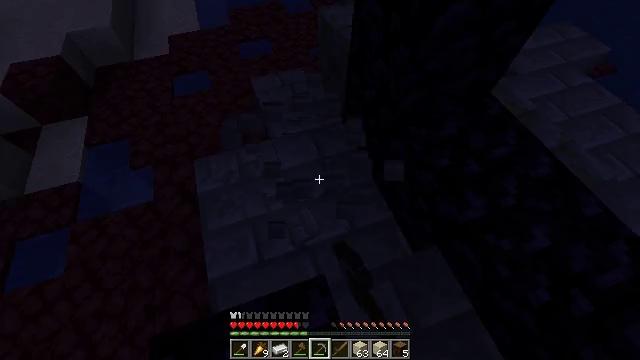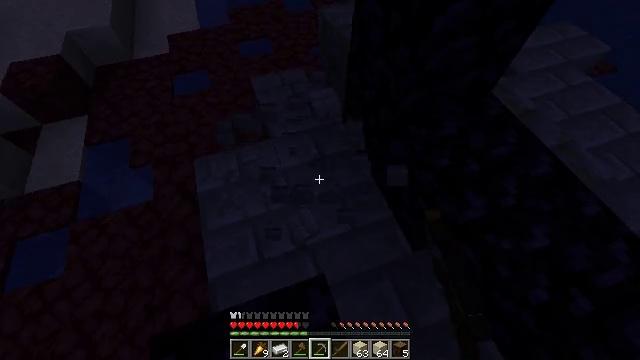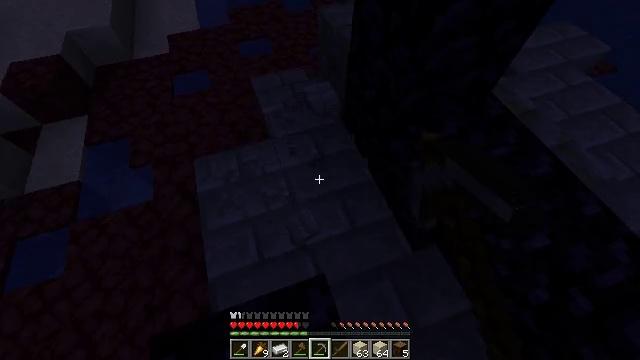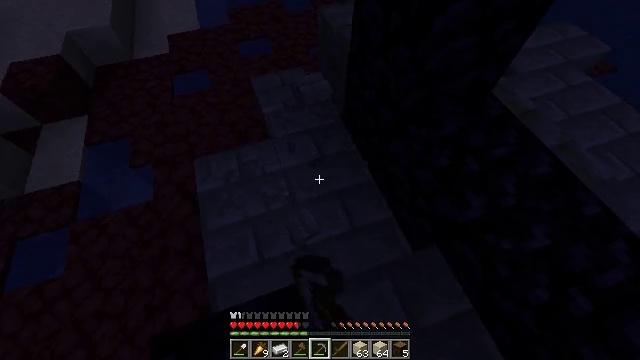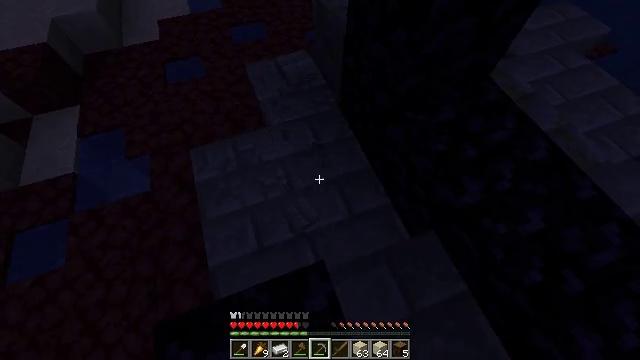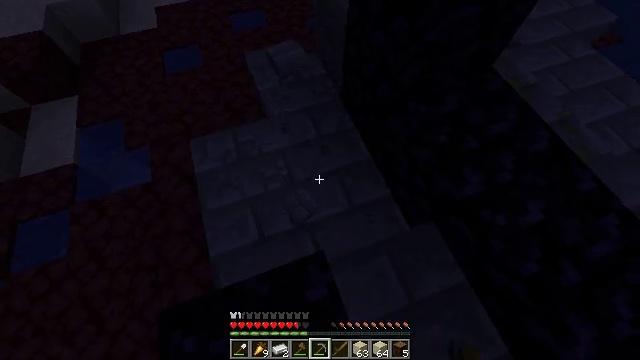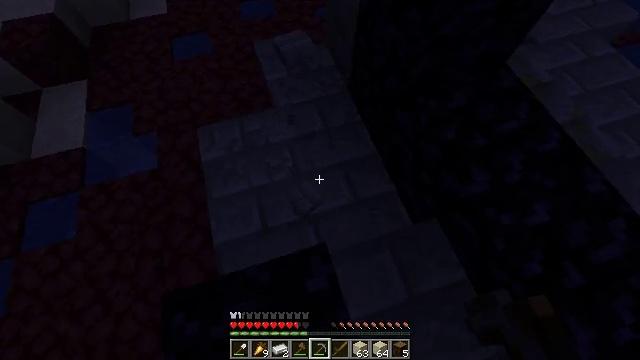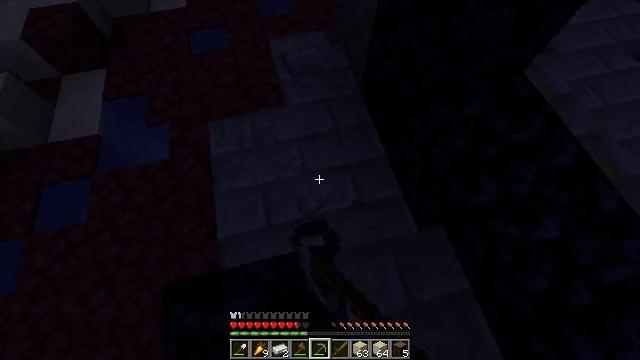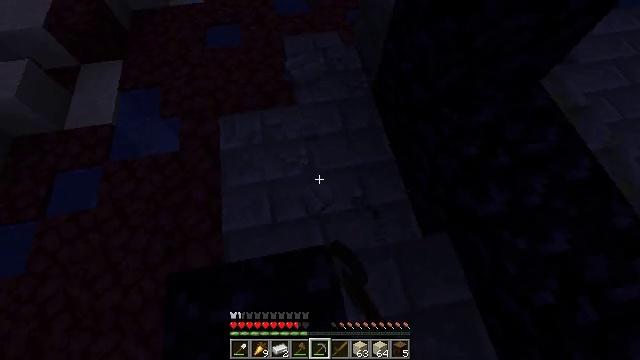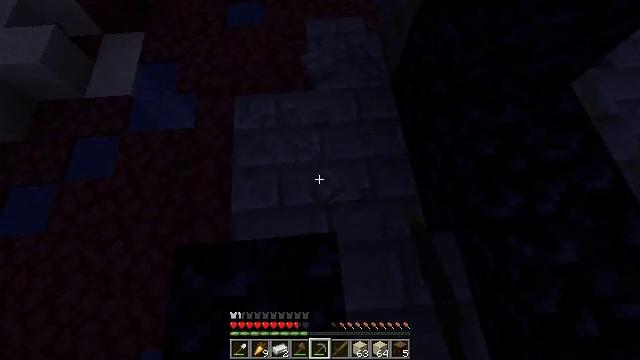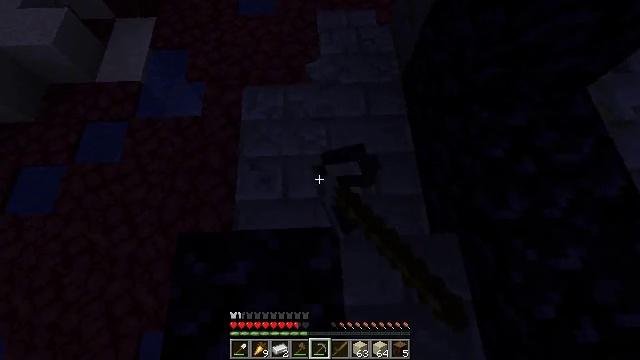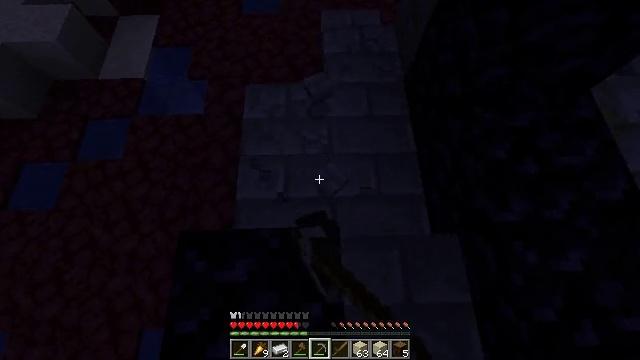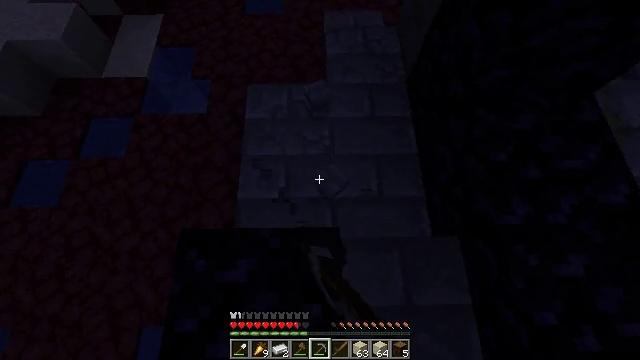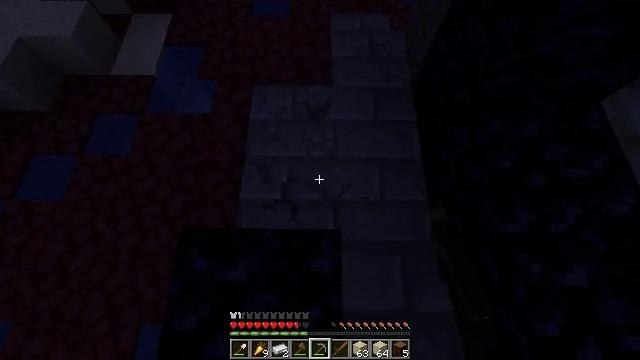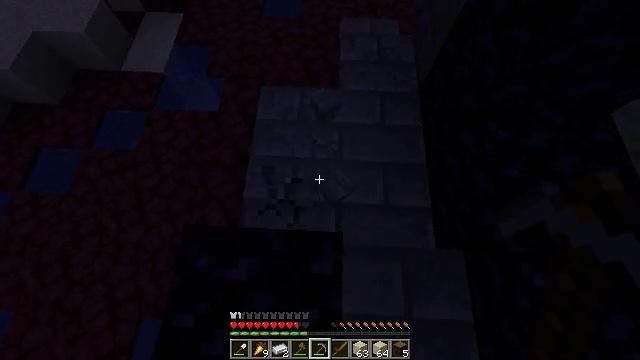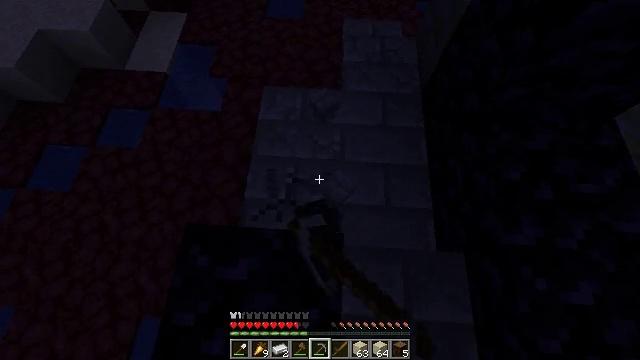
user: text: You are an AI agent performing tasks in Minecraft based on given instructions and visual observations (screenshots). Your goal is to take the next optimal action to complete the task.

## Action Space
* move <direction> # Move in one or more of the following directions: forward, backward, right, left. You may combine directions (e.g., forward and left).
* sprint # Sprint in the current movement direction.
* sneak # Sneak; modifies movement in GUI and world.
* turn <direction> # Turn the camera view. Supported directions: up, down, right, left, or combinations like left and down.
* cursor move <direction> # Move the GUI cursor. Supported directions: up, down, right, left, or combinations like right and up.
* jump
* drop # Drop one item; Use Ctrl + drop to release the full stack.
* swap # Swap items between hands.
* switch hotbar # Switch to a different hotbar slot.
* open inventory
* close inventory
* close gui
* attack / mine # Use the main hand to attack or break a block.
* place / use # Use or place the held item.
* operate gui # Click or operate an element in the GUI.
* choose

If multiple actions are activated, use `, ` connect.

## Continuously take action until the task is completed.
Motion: motion action
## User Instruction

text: Break the stone bricks to collect them.
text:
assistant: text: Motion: attack / mine
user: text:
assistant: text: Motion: attack / mine
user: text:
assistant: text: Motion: attack / mine
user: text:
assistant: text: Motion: turn right and down, attack / mine
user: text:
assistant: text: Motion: turn down, attack / mine
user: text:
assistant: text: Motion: turn left and down, attack / mine
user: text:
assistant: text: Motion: turn left, attack / mine
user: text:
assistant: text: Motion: turn left, attack / mine
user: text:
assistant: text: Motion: turn left and down, attack / mine
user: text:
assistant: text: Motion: turn left and down, attack / mine
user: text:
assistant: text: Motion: attack / mine
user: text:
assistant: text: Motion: attack / mine
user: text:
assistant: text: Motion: turn left, attack / mine
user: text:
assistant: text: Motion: turn left, attack / mine
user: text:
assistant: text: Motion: attack / mine
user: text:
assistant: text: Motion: attack / mine
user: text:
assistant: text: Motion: attack / mine
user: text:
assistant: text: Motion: attack / mine
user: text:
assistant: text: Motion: attack / mine
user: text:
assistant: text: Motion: attack / mine
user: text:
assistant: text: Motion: attack / mine
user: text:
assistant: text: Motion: attack / mine
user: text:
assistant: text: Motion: attack / mine
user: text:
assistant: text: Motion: attack / mine
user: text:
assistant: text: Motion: attack / mine
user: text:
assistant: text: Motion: attack / mine